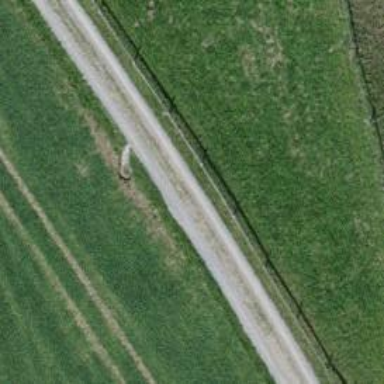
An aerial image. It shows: Track with grade1 pebblestone surface.